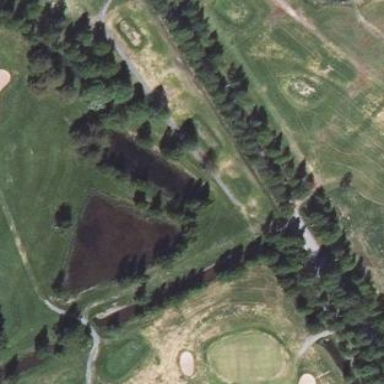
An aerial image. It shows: Water hazard on golf course. The hazard is natural water feature.